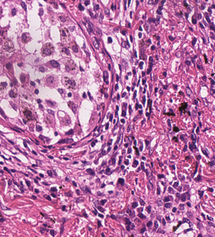
Tumor epithelial tissue: yes
Tumor-associated stroma tissue: yes
Normal tissue: no